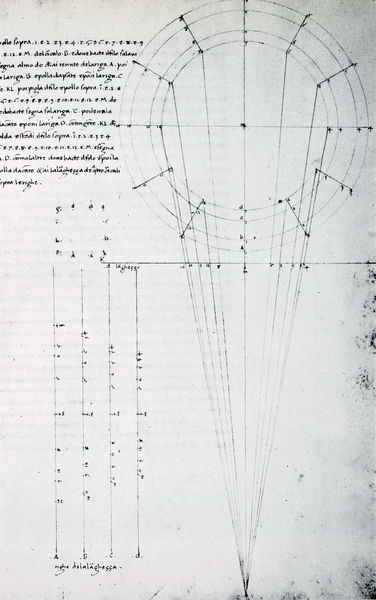
Titel: De Prospectiva Pingendi, Libro Terzo, Fig. XLIX
Künstler: Piero della Francesca
Standort: Reggio Emilia
Institution: Biblioteca Panizzi
Schlagwörter: feder, weiß, grau, schwarz, skizze, zeichnung, alt, architektur, blatt, kreis, oval, rund, schrift, papier, perspektive, studie, grafik, linien, rad, kuppel, zahlen, ziffern, schriftzeichen, striche, buch, strahlen, linie, technik, linear, druck, seite, illustration, schwarzweiß, text, buchstaben, strich, punkt, strahl, kreise, beschriftung, entwurf, rom, buchseite, zahl, fluchtpunkt, zentral, konstruktion, plan, mittelpunkt, kreisförmig, aufsteigend, geometrie, konzentrisch, beschreibung, wort, erklärung, riss, grundriss, traktat, aufriss, maßstab, leonardo, perspektivisch, berechnung, maße, mathematik, rechnung, anleitung, schirft, theorie, messung, zirkel, segmente, tierkreiszeichen, entfernung, lehrbuch, fluchtpunkte, radius, verwinkelt, gallileo, physik, optik, mathe, vermassung, durchmesser, parallellen, a öädjgfdjkgaq, algebra, bezeichnet, line art, sadfg ölhmsdögfhdölghjkdsafgöl, sdäöfglgöfgdljdfölkggjögjkadös, spektrum, sädöglfsdöf glhjsadöfgl, säöfdglksdöfglgjadfgü, mitttelpunkt, projektion, stirch, vvermassung